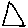
Label: triangle